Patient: sex M, age 73
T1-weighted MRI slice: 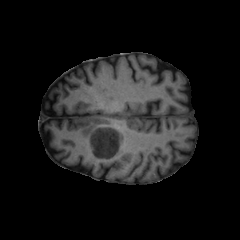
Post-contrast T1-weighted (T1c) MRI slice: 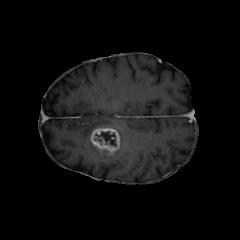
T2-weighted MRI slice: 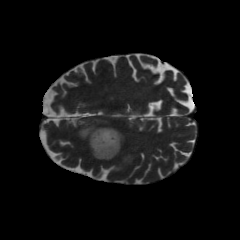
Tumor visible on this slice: yes
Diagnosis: Glioblastoma, IDH-wildtype
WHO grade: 4